Question: I am trying to optimize a code that I wrote to calculate the least square for a system of equations and returns me the optimal value for the unknowns: 'a1,a2,a3,z1,z2' ('pottemp' and 'zlevels' are know).
The system of equation is the following (<URL>:

I wrote the following code which works like a charm, but it isn't very efficient and you can see due to the number of for loops and if I increase the number of 'hstep' and 'astep', my array gets really big and it takes a lot of time to compute the least square from 'leastsquared'.
'''
def leastsquared(zlevels,pottemp,z1,z2,a1,a2,a3):
dtot=0.0
for zi in range(len(zlevels)): #zvalue of obs points
if zlevels[zi]<=z1:
F=np.tan(a1)*zlevels[zi]+pottemp[0]
elif zlevels[zi]<=z2:
F=(np.tan(a1)*z1+pottemp[0]) + np.tan(a2)*(zlevels[zi]-z1)
else: #zlevels[zi]<=H
F=((np.tan(a1)*z1+pottemp[0]) + np.tan(a2)*(z2-z1) ) + np.tan(a3)*(zlevels[zi]-z2)
d=(pottemp[zi]-F)**2.0
dtot+=d
dtot=dtot/len(zlevels)
#print("dtot is" + str(dtot))
return dtot
'''
'''
def optm(hstep,astep,zlevels,pottemp):
sqdist=np.inf
for z1 in np.linspace(0,zlevels[-1],hstep):
for z2 in np.linspace(0,zlevels[-1],hstep):
for a1 in np.linspace(0,0.1,astep): # max angle
for a2 in np.linspace(0,0.01,astep):
for a3 in np.linspace(0,0.01,astep):
sqdist_new=leastsquared(zlevels,pottemp,z1,z2,a1,a2,a3)
if sqdist_new<sqdist:
sqdist=sqdist_new
optimalsetting=[z1,z2,a1,a2,a3]
return optimalsetting
'''
The code itself is very simple but inefficient. I was trying to implement this code using 'scipy.optimize.minimize', but I haven't been able to run it. Does anyone have any idea how to optimize it? Perhaps, 'scipy.optimize.minimize' would be the easiest way, but I'm not sure how to adapt my code to it.
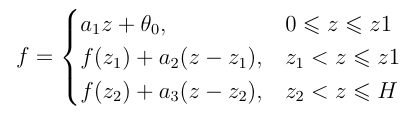
Answer: There is definitely a more efficient way of dealing with this, since piecewise-linear problems are well studied, but the following is done with 'scipy.optimize' as requested. Also scipy can't handle dynamic constraints, such as the requirement that 'z1<z2', so I swapped the order of the variables in the solver if this wasn't enforced. The optimization might be more/less stable by removing these lines of code and let the data speak for itself.
'''
import numpy as np
import scipy.optimize
def f(zlevels, t0, a1, a2, a3, z1, z2, H):
"""
Function to evaluate f, given a set of variables
"""
# Check that no samples are out of bounds
if any(zlevels < 0) or any(zlevels > H):
quit("Values of zlevels out of bounds")
pottemp = np.zeros(zlevels.shape)
mask1 = zlevels <= z1
mask2 = (z1 < zlevels) & (zlevels <= z2)
mask3 = z2 < zlevels
z1_arr1 = np.ones(sum(mask2))*z1
z1_arr2 = np.ones(sum(mask3))*z1
z2_arr = np.ones(sum(mask3))*z2
pottemp[mask1] = zlevels[mask1] * a1 + t0
pottemp[mask2] = z1_arr1 * a1 + t0 + a2 * (zlevels[mask2] - z1)
pottemp[mask3] = z1_arr2 * a1 + t0 + a2 * (z2_arr - z1) + a3 * (zlevels[mask3] - z2)
return pottemp
def obj_fun(x, zlevels, pottemp, t0, H):
"""
Least-squares objective function for the problem
"""
a1, a2, a3, z1, z2 = x
# Swap order if z1 is larger than z2
if z1 > z2:
z1, z2 = z2, z1
pottemp_pred = f(zlevels, t0, a1, a2, a3, z1, z2, H)
return sum((pottemp_pred-pottemp)**2)
def optimize(zlevels, pottemp, t0, H):
"""
Optimize a1, a2, a3, z1, z2
"""
starting_guess = [0,0,0,0.5,2.5]
res = scipy.optimize.minimize(obj_fun, starting_guess, args=(zlevels, pottemp, t0, H), bounds=[(None,None),(None,None),(None,None),(0,H),(0,H)])
x = res.x
# Swap order if z1 is larger than z2
if x[-2] > x[-1]:
x[-2], x[-1] = x[-1], x[-2]
return x
# Make the true model for testing
t0 = 0.5
a1 = -1
a2 = +1
a3 = -2
z1 = 1
z2 = 2
H = 3
# Generate some variables
n = 1000
zlevels = np.random.random(n)*3
# Get values and add some random noise
pottemp = f(zlevels, t0, a1, a2, a3, z1, z2, H) + np.random.normal(0,0.1, size=n)
print("Correct values:", a1, a2, a3, z1, z2)
a1, a2, a3, z1, z2 = optimize(zlevels, pottemp, t0, H)
print("Fitted values:", a1, a2, a3, z1, z2)
'''